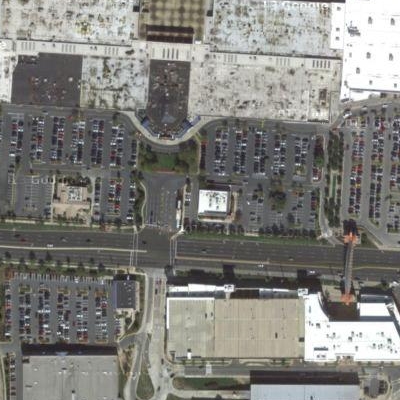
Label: gParking